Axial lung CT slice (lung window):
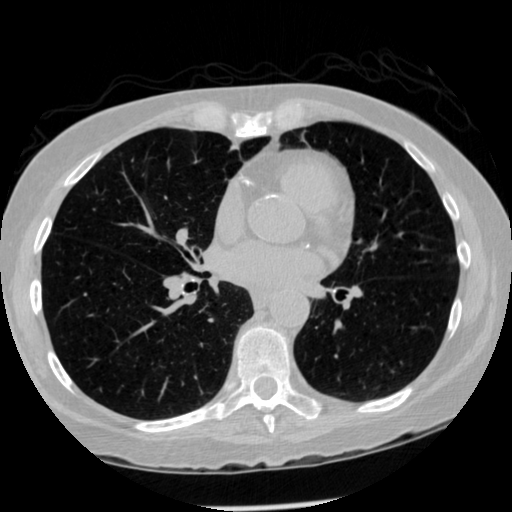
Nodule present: no